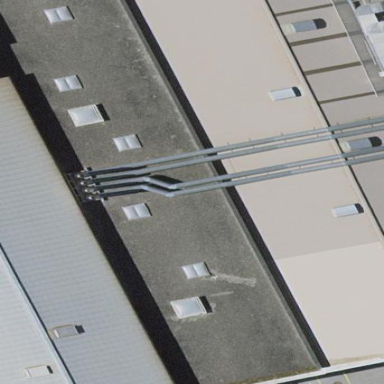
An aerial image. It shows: Industrial building.